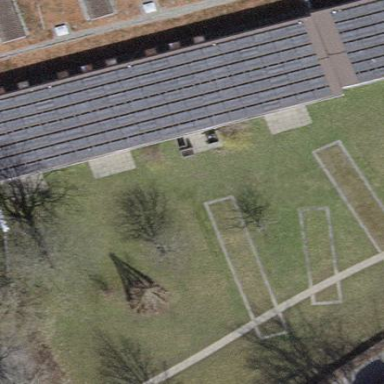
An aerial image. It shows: Solar power generator using photovoltaic method with solar photovoltaic panel types.